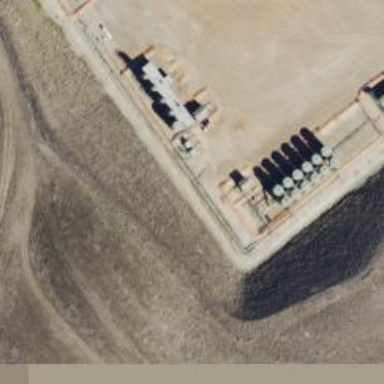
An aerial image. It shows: Storage tank with man-made structure.